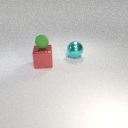
large red metal cube to the left of large cyan metal sphere